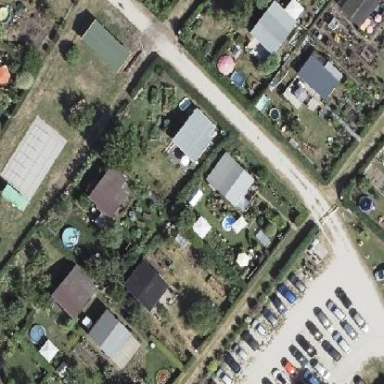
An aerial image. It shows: Plot in the allotments.